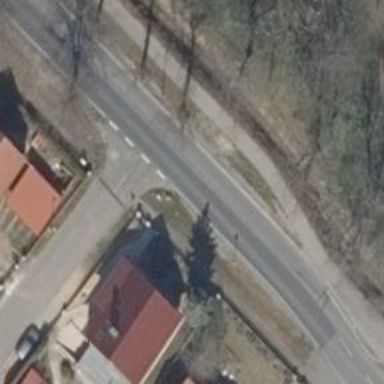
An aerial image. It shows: Tertiary road with asphalt surface.